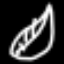
Label: leaf